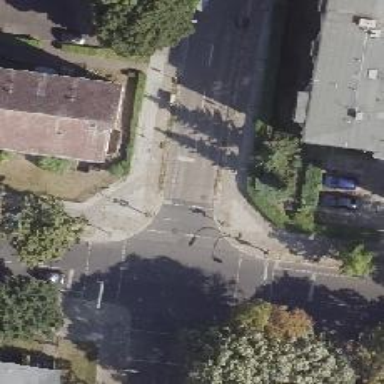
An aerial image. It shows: Road with traffic signals for signaling.